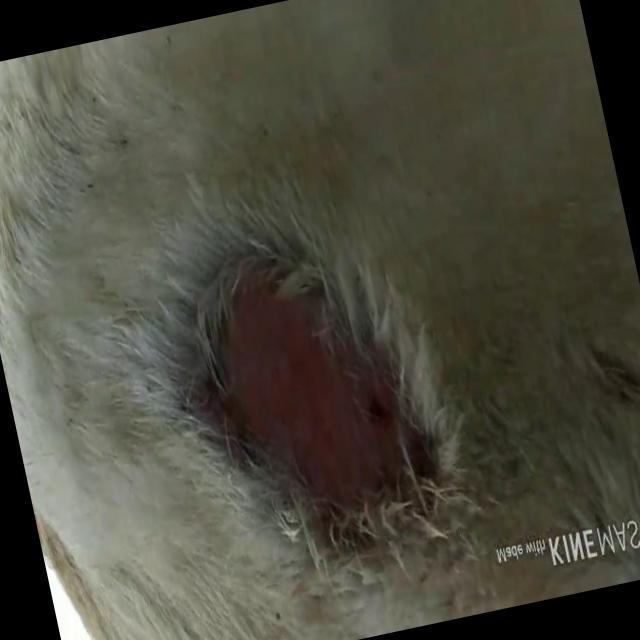
Canine dermatitis — inflammation of the skin presenting with erythema, pruritus, papules, and excoriation. May be allergic, contact, or atopic in origin.